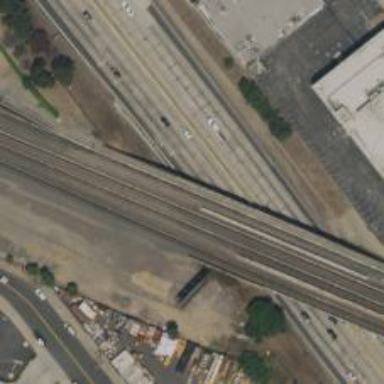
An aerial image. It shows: Railway bridge over siding rail track.